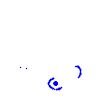
Particle: kaon